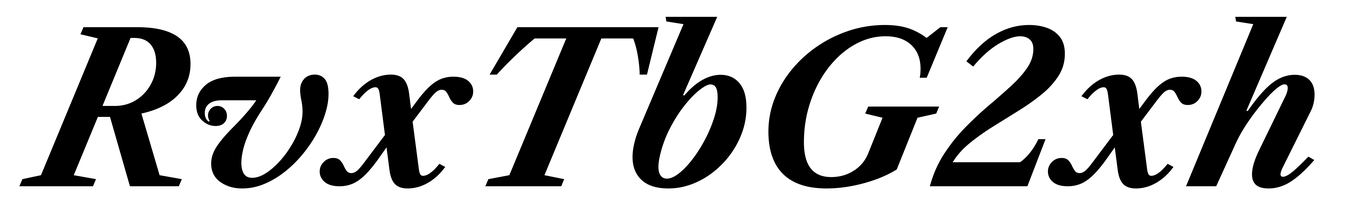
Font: LibreCaslonText-Italic_Bold_Italic